Question: I am trying to compute the repeatControls property of a repeat but get an error
'''
<?xml version="1.0" encoding="UTF-8"?>
<xp:view xmlns:xp="http://www.ibm.com/xsp/core">
<xp:repeat id="repeat1" rows="30" value="#{javascript:10}">
<xp:this.repeatControls><![CDATA[${javascript:"true"}]]> </xp:this.repeatControls>
</xp:repeat>
</xp:view>
'''
Description Resource Path Location Type
Could not generate a .java file for the page /test.xsp: Could not find the runtime class for the tag xp:repeat, due to a problem invoking com.ibm.xsp.component.xp.XspDataIterator.getJavaClass(class com.ibm.xsp.page.parse.types.FacesInstance). test.xsp test.nsf/XPages line 1 com.ibm.designer.domino.ide.resources.designerproblem
Is this some kind of bug in DDE or am doing it wrong?
I have tried putting the "true" without quotes as well
I am using notes 9 beta 1

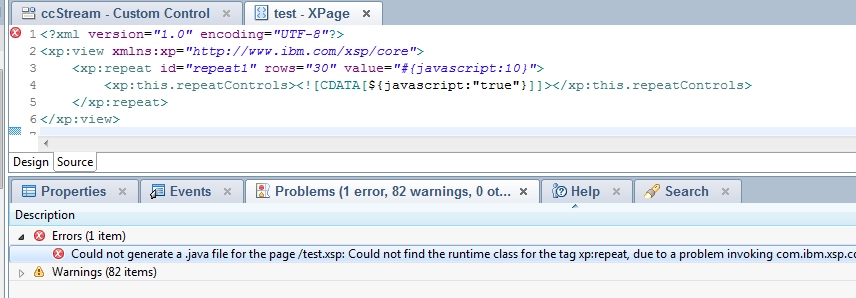
Answer: The Repeat ('xp:repeat') control specifies the following tooltip for the 'repeatControls' property.
The 'repeatControls' property accepts boolean values; specifically either '"true"' or '"false"'. In Domino Designer from the All Properties View despite the presence of the blue diamond (indicating it can be computed), this property should not be computed.
At design time, the 'repeatControls' property value is used to inform how the compiled XPage is generated hence invalid values prevent this from succeeding; this is the error being reported by Domino Designer and has been logged with the team with reference "".